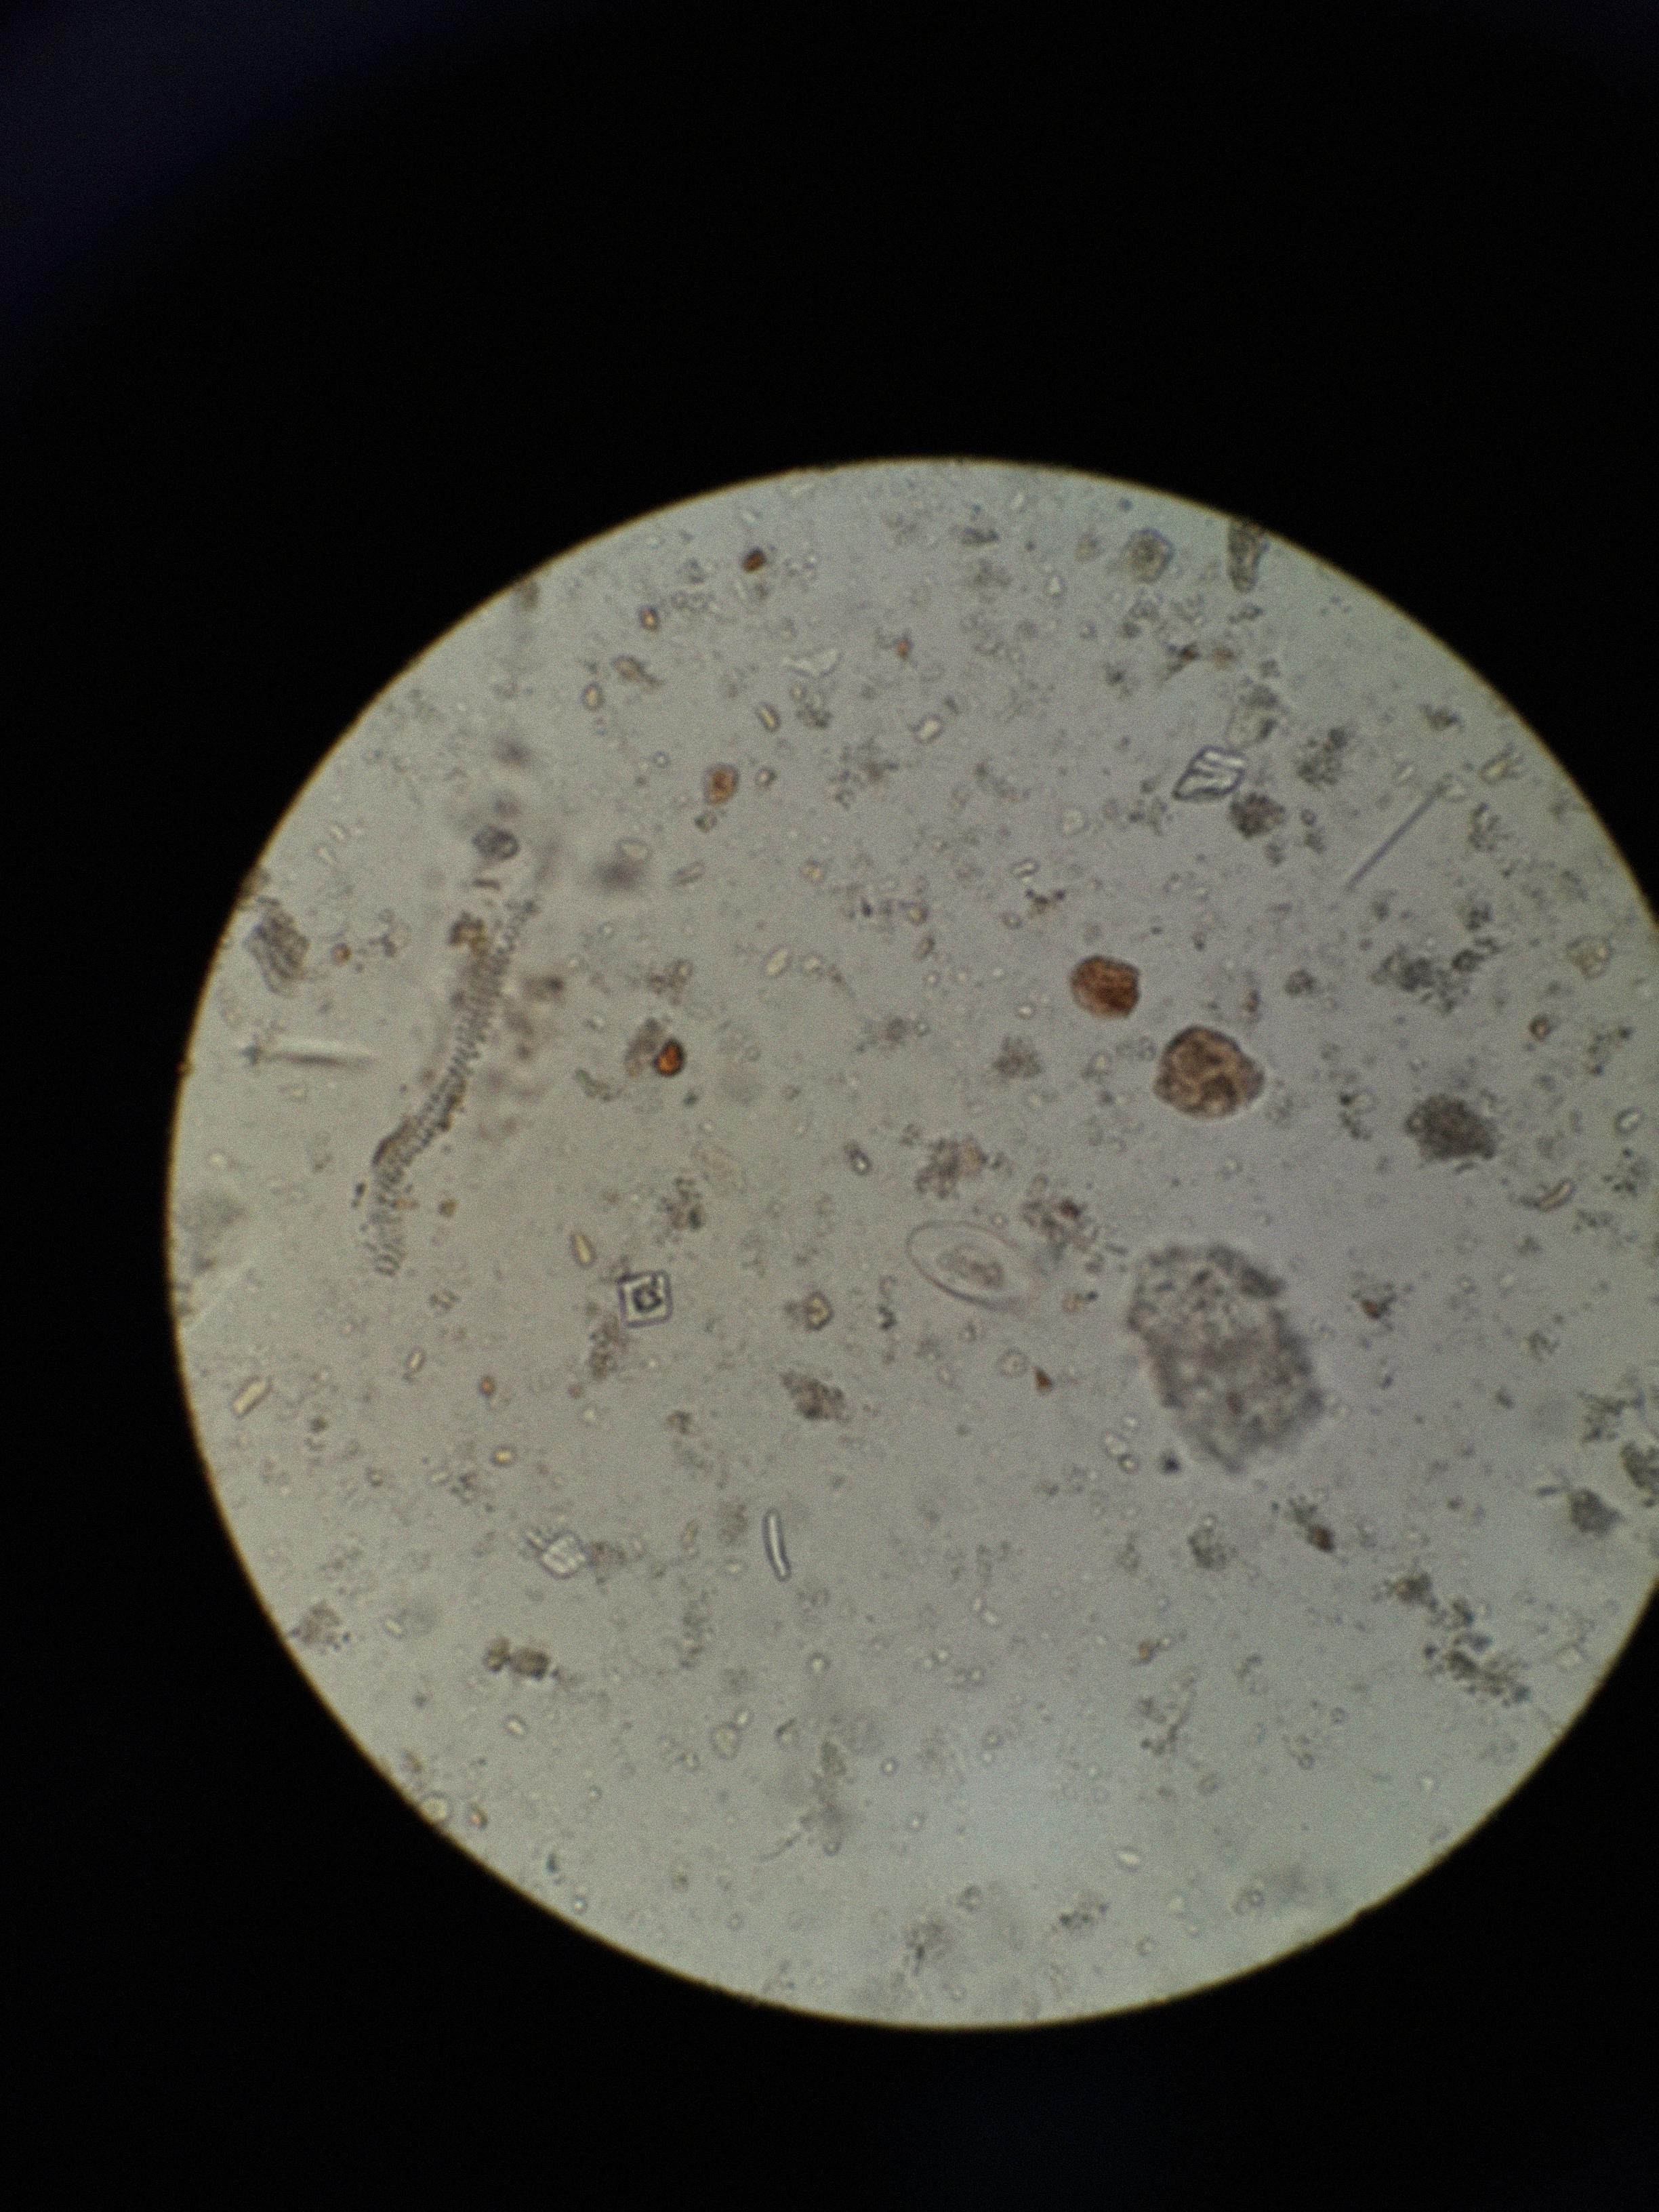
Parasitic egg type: Enterobius vermicularis